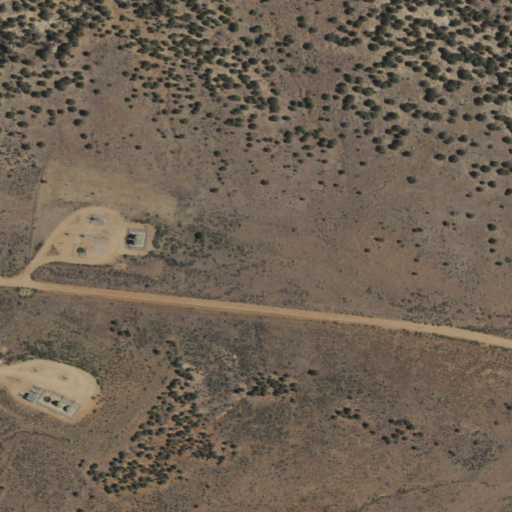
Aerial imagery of plain(s) in New Mexico named Long Glade containing shrub and open development